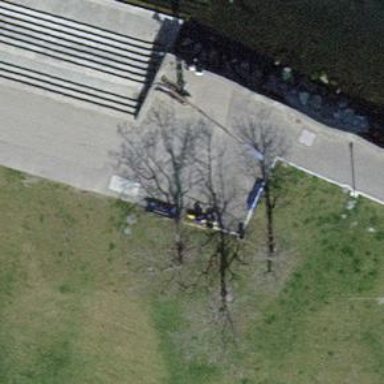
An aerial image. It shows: Bench.